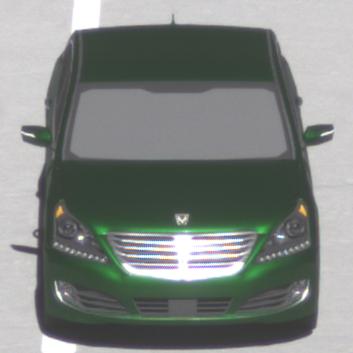
Make: Hyundai
Model: Equus
Detailed model: Gen. 2 VI
Model produced from: 2009
Model produced until: 2016
Doors: 4
Color: green
Road condition: dry road
Daytime: midday
Contrast: high contrast